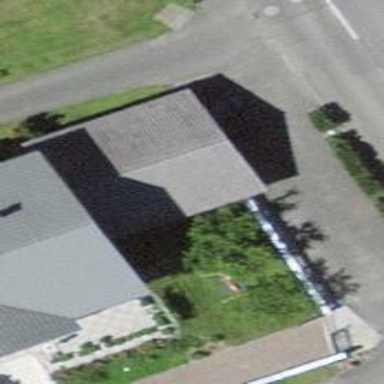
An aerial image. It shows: Group of garages.